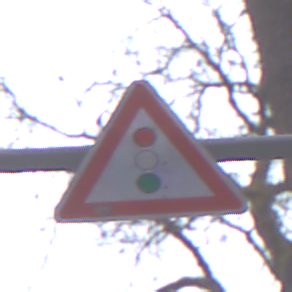
Verkehrszeichen: Lichtzeichenanlage
Umgebung: Outdoor, Nature
Tageszeit: MorningAfternoon
Wetter: Overcast
Licht: Natural
Jahreszeit: Autumn
Kontrast: LowContrast